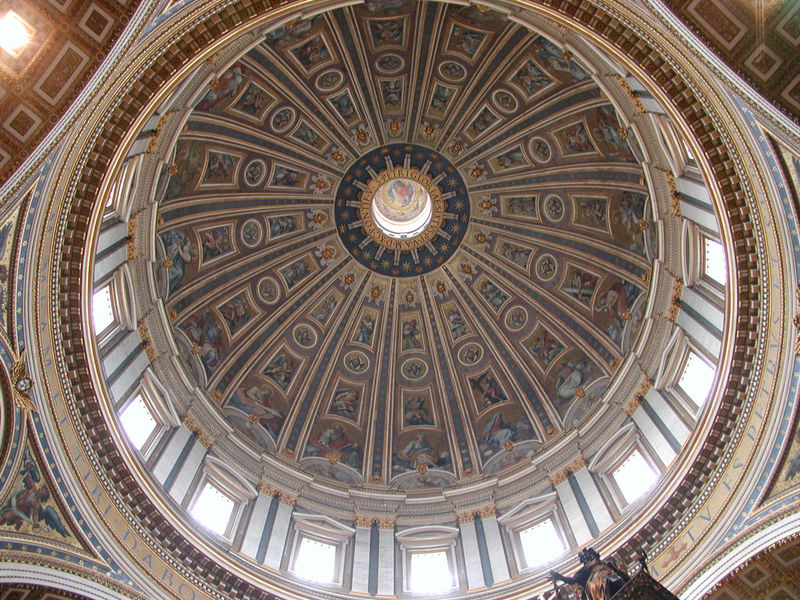
Titel: Petersdom, Kuppel
Künstler: Michelangelo
Standort: Rom, S. Pietro (EU - I - Latium)
Schlagwörter: blau, gemälde, himmel, menschen, fenster, hell, laterne, licht, dach, malerei, rahmen, kirche, gold, renaissance, kreis, rund, engel, skulptur, schrift, bilder, bogen, italien, perspektive, giebel, kuppel, detail, inschrift, verzierung, rechtecke, bögen, religion, sterne, loch, kreise, mosaik, zwickel, kathedrale, rom, geometrisch, sims, fresken, kassetten, heilige, lich, illusion, petrus, basilika, bramante, petersdom, leonardo, latein, oberlicht, umschrift, oranment, apostel, rotunda, oberlich, kreisse